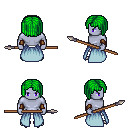
a pixel art fantasy rpg character, male body template, dark elf, purple skin, overskirt, white pants, green pageboy hairstyle, leather bracers, metal boots, spear, four views (front, back, left, right), 2x2 character sprite sheet, small pixel art, hard edges, no anti-aliasing